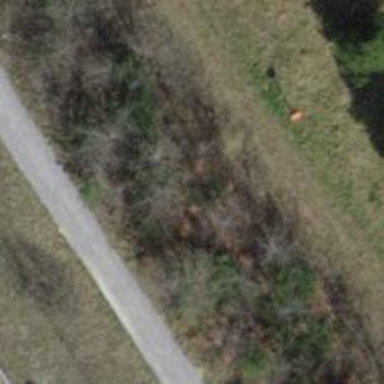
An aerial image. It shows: Pipeline marker.